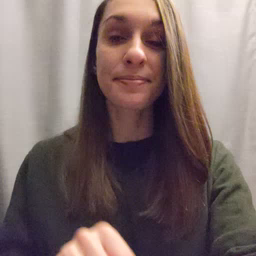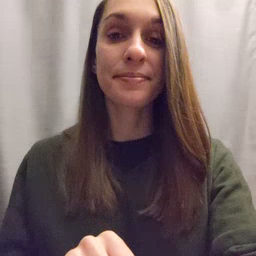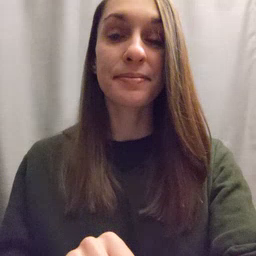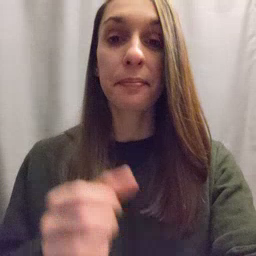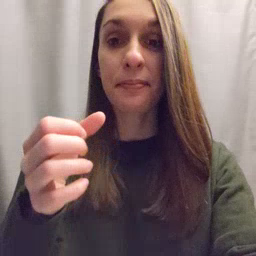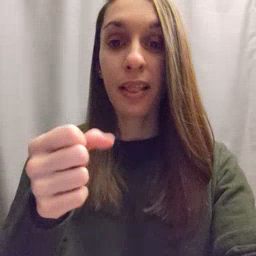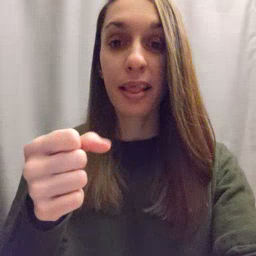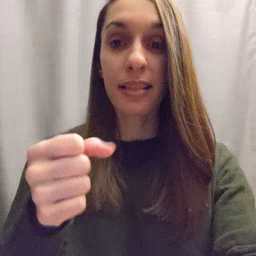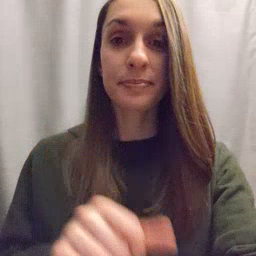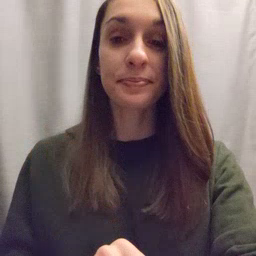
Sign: milk